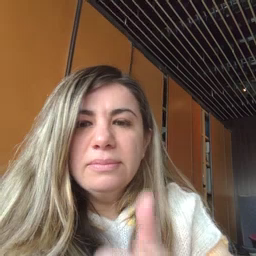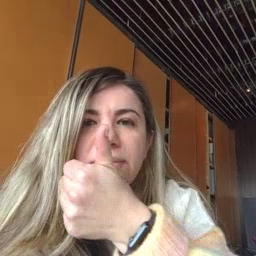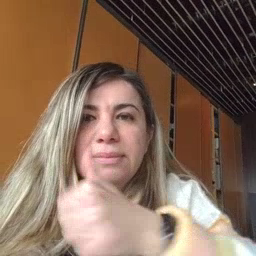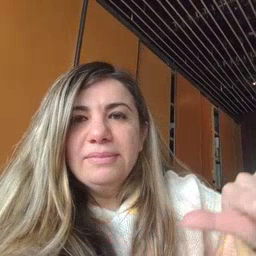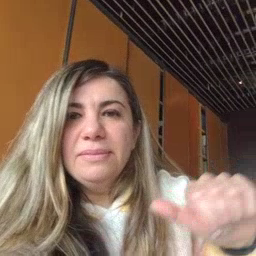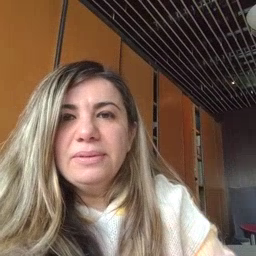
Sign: any